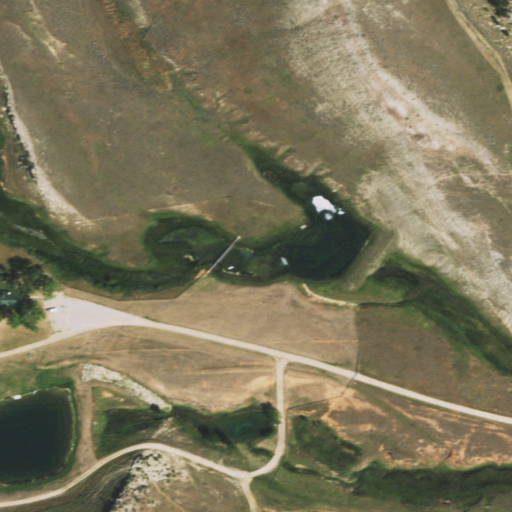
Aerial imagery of valley in Wyoming named Red Gulch containing shrub, grassland, woody wetlands, and herbaceous wetlands